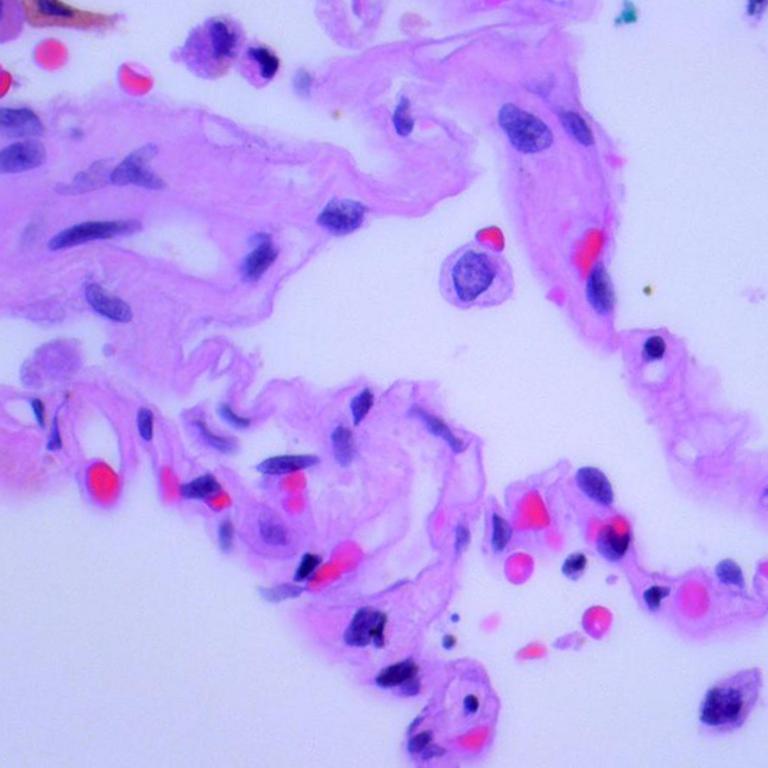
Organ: lung
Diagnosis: benign